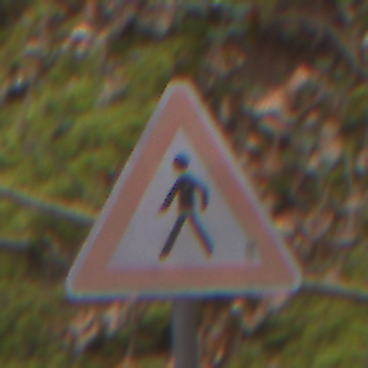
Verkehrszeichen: FussgaengerRechts
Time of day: Midday
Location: Outdoor (Nature)
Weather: Overcast
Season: Autumn
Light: Natural